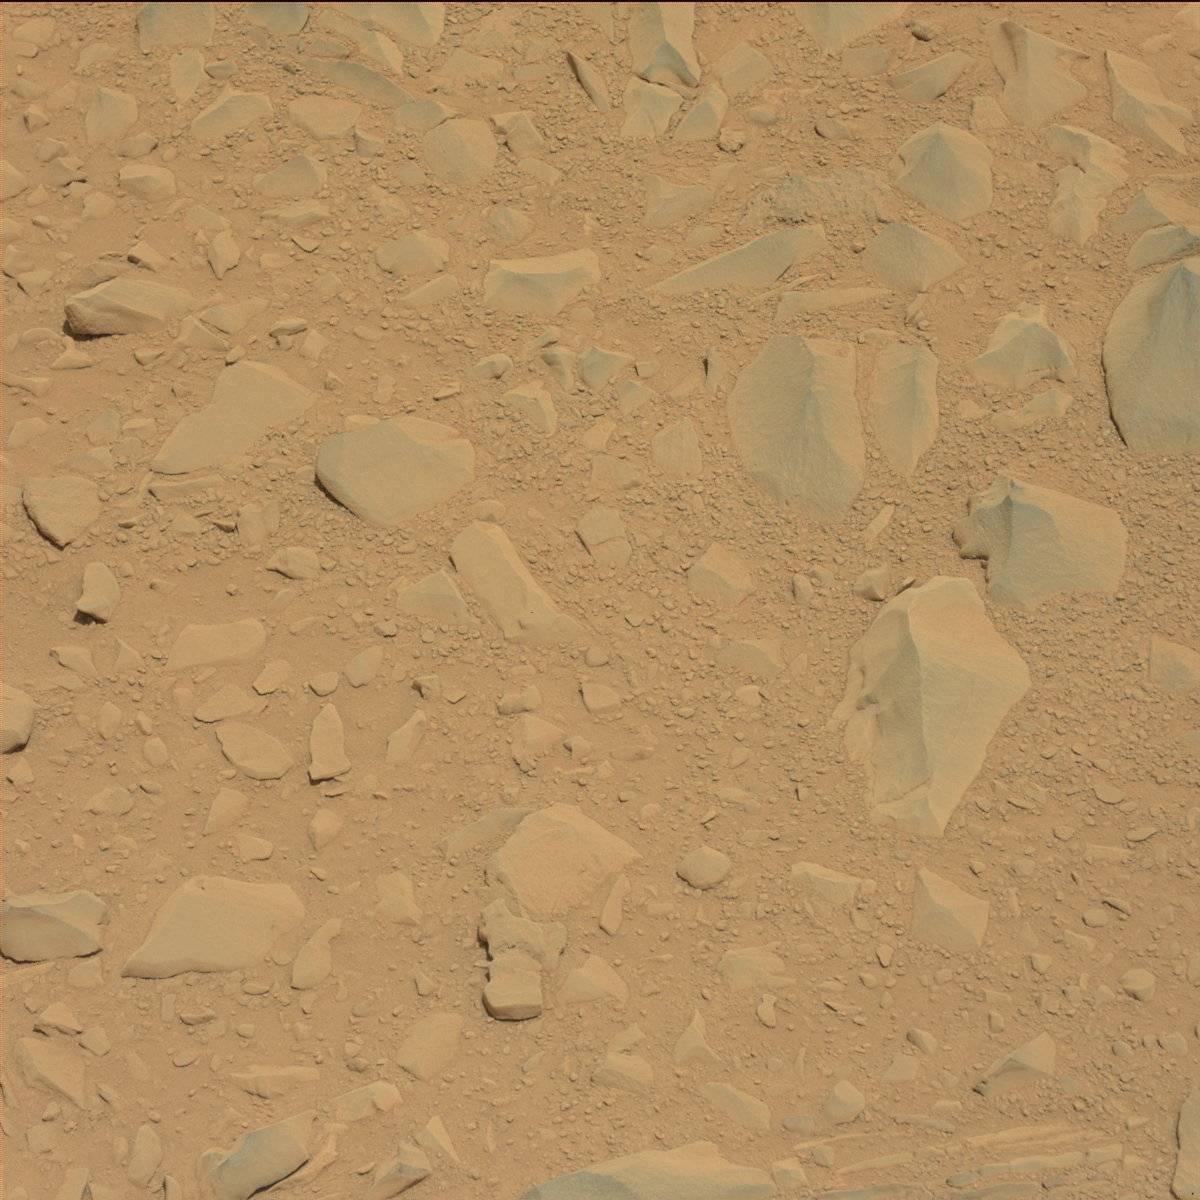
Terrain classes present: Bedrock, Sand / Soil